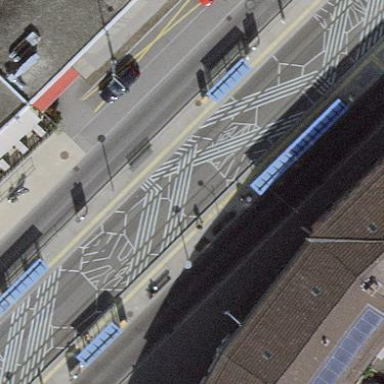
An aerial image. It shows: Concrete platform with shelter for public transport. This platform is for trams and railways.